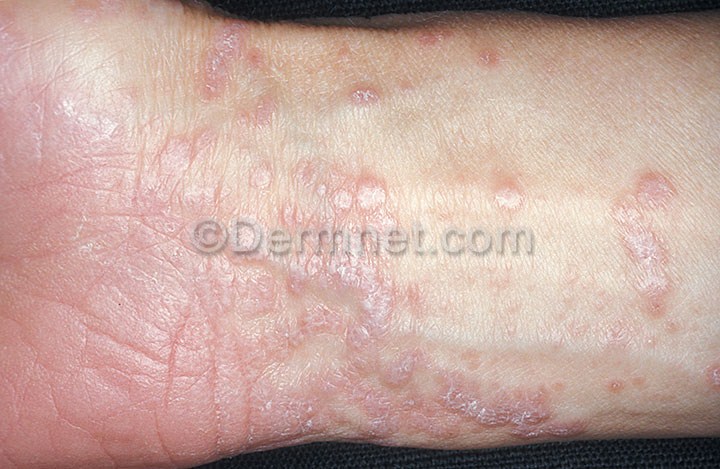
Disease: Nail Fungus and other Nail Disease